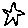
Label: star